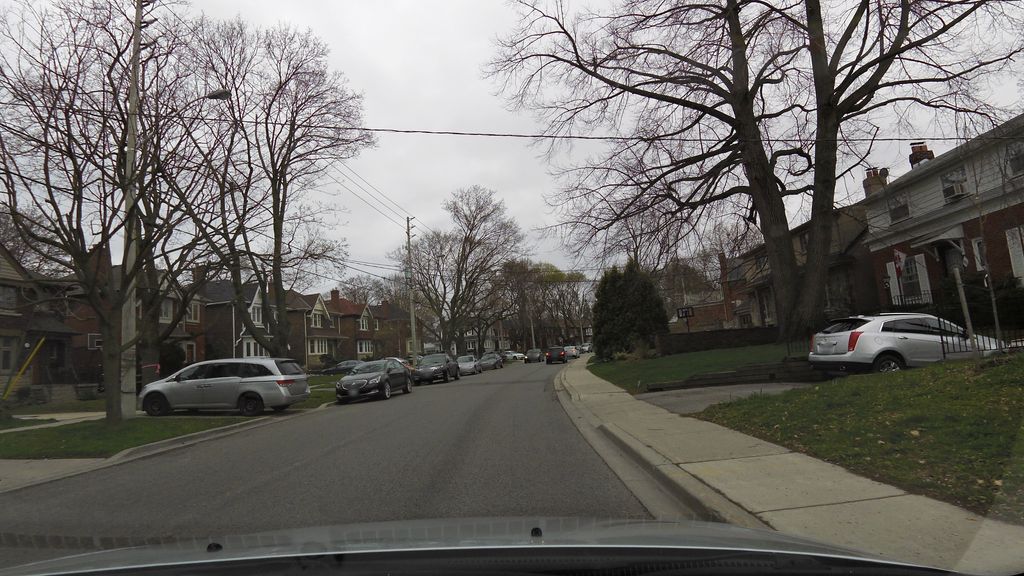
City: toronto